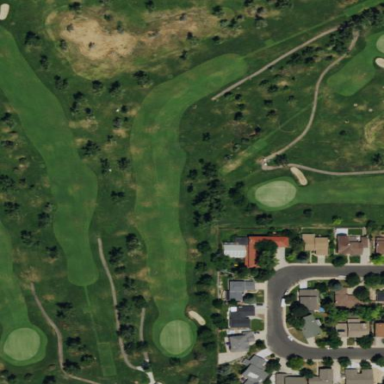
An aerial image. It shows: Well-maintained golf fairway within grassy area designated for the sport of golf.